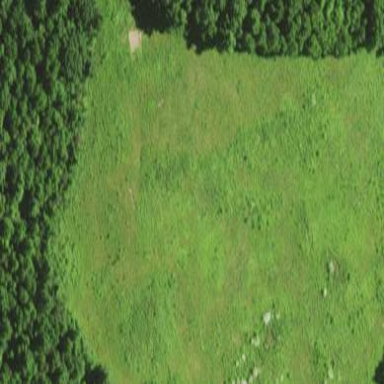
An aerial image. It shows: Beautiful meadow.